Question: Here is my Array containing Objects, each Object has a ticker value:
'''
[Object]
0: Object
$$hashKey: "object:130"
tags: Array[1]
ticker: Object
company: "Alcoa Inc."
direction: "negative"
percent: -3.89
price: 14.59
selected: true
ticker: "AA"
'''
There could be several objects, how would one use the '_lodash' library to pull out the 'ticker.ticker' values out of each 'Object'?

I've looked at their <URL> methods, but they are used on very basic arrays, with no documentation on how to target key value pairs inside.
'_.each([1, 2, 3], alert);'
'_.reduce(list, iteratee, [memo], [context])'
Ideally, what I'm trying to do is take that Array, and produce something like:
ticker1 = ticker1, & ticker2 = ticker2 or
'[ticker1, ticker2]'
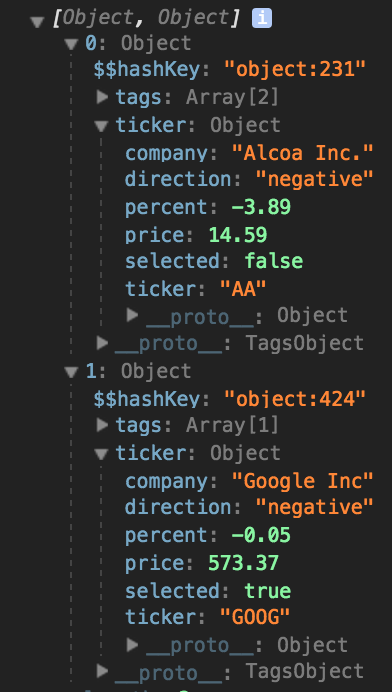
Answer: You can use _.pluck: <URL>
'''
console.log(_.pluck(_.pluck(list, 'ticker'), 'ticker'));
'''
<URL>